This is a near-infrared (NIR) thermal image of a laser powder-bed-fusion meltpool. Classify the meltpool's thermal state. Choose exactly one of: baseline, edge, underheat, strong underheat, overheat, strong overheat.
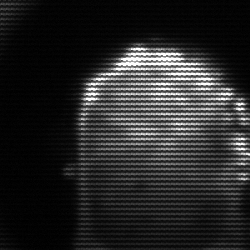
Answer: baseline